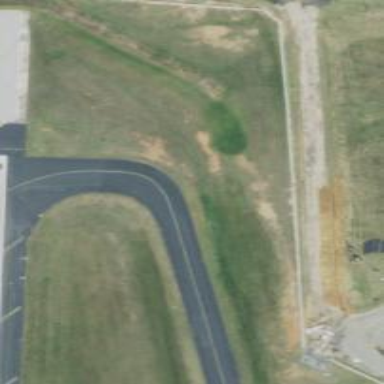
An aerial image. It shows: View of taxiway at the airport.